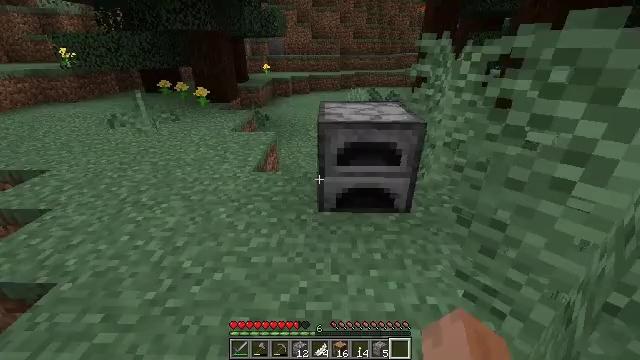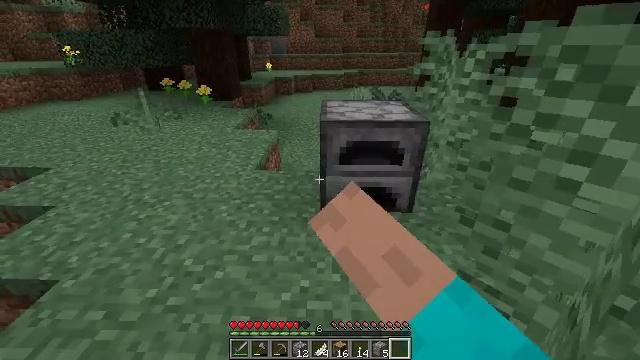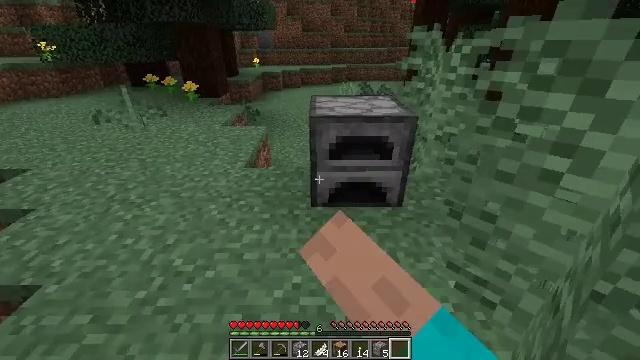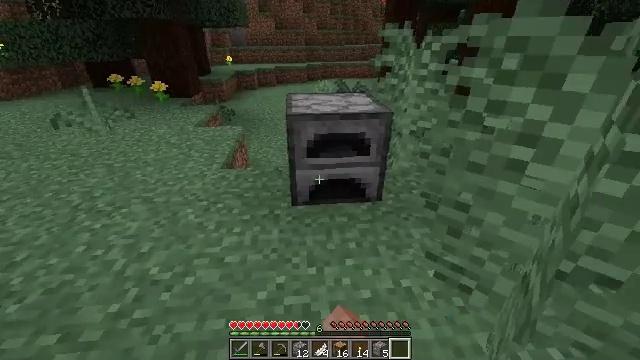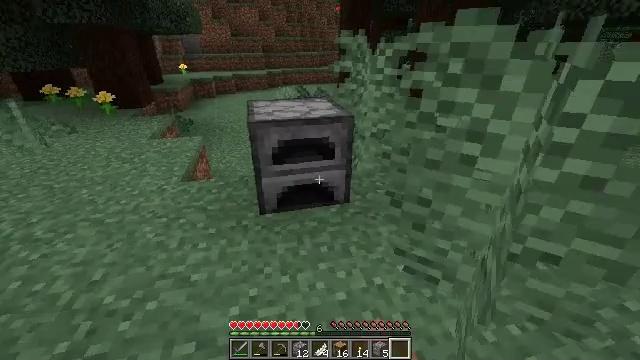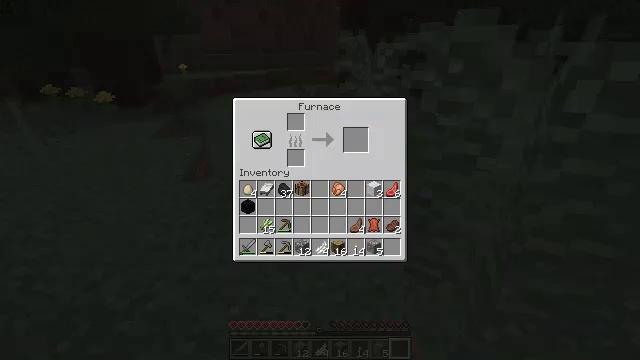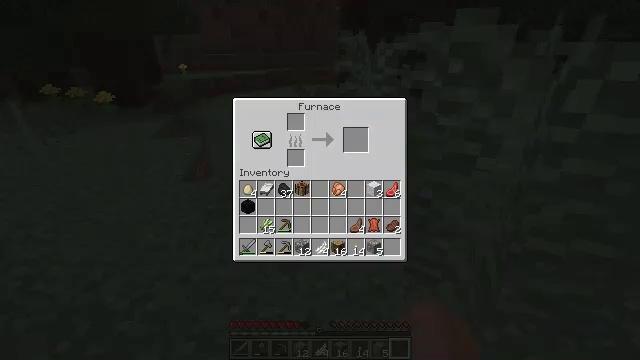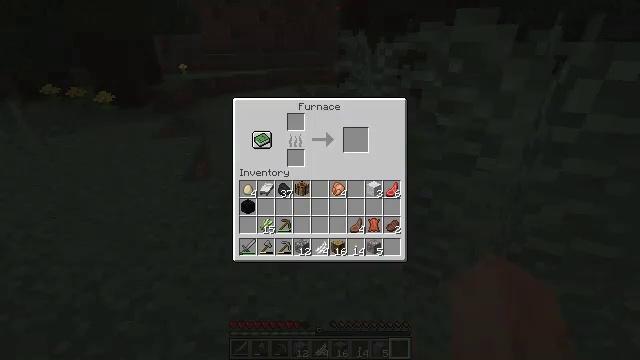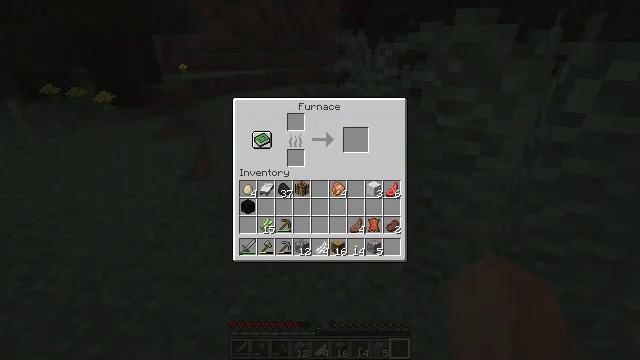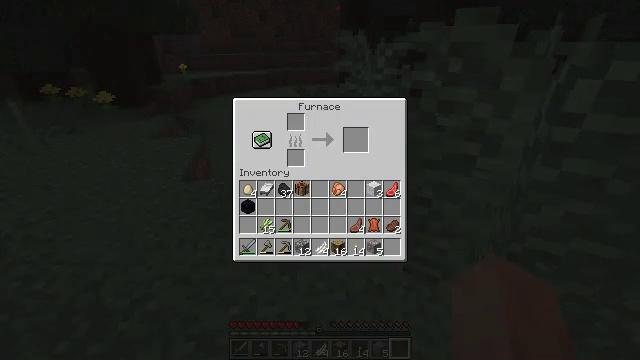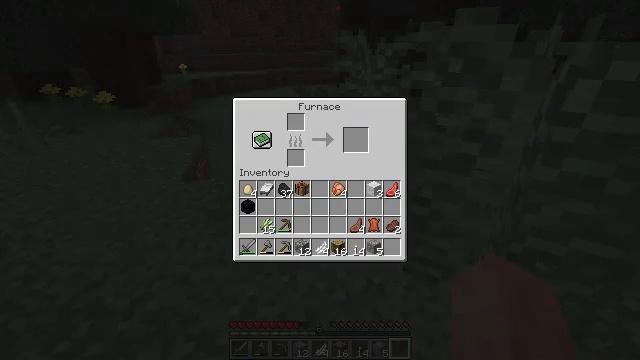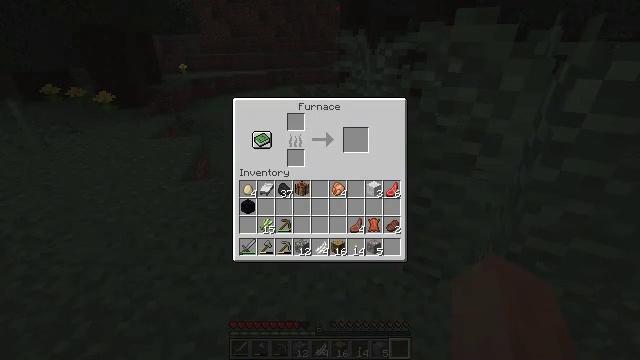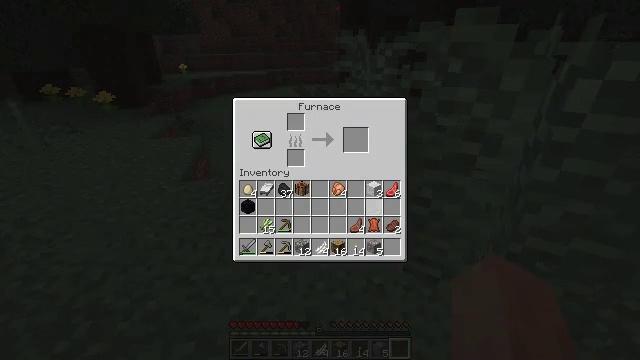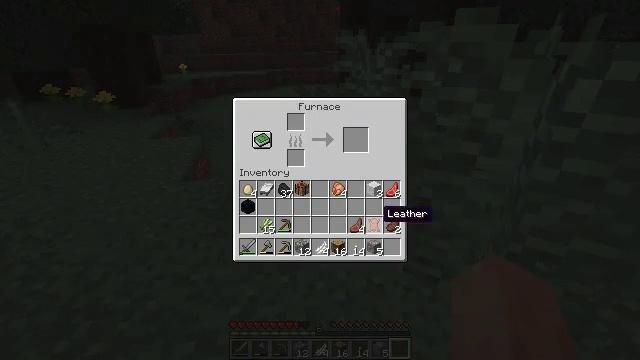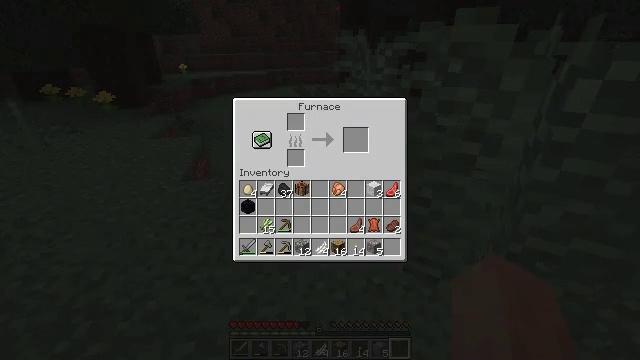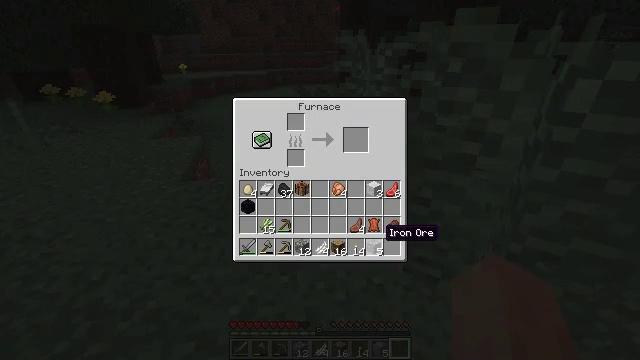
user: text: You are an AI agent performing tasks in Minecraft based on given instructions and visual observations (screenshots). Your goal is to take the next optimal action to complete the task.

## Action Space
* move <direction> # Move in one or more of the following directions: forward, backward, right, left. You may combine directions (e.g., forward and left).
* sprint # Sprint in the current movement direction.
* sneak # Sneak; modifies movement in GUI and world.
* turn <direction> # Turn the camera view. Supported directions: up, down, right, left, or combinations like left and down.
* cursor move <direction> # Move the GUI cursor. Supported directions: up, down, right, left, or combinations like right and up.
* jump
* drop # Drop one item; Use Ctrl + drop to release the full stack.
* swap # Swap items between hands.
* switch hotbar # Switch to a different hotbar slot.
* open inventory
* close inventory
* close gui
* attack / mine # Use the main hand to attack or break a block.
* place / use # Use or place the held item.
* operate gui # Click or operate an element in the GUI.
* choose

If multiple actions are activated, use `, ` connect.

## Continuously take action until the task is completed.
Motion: motion action
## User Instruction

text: Chop down the spruce log.
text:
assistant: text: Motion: use / place
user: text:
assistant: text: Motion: turn right, use / place
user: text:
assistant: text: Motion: turn right
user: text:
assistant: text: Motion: turn right and up
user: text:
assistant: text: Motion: cursor move right, open gui
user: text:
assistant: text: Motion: no_op
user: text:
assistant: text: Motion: no_op
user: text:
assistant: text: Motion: no_op
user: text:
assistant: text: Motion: no_op
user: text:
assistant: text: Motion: sneak
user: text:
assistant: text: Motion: sneak, cursor move right
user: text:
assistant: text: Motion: sneak, cursor move right and down
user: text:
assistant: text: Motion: sneak, cursor move right and down
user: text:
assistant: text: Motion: sneak, cursor move down
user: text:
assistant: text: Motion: sneak
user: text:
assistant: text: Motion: sneak
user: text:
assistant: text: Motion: sneak
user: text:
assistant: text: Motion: sneak
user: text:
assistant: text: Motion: sneak
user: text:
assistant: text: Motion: sneak, operate gui
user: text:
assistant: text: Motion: sneak, operate gui
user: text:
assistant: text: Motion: sneak, operate gui
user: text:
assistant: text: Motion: sneak, cursor move left and up
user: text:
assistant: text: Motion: sneak, cursor move left and up
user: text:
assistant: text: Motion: sneak, cursor move left and up
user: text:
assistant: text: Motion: sneak, cursor move left
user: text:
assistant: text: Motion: sneak
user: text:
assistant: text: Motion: sneak
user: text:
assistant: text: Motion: sneak
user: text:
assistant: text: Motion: sneak